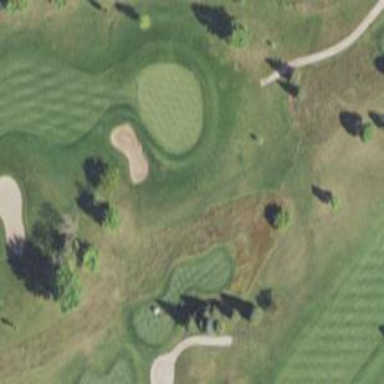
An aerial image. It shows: Area with grass used as rough in golf course.